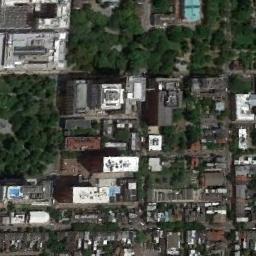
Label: commercial_area